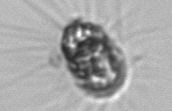
Label: Corethron_hystrix